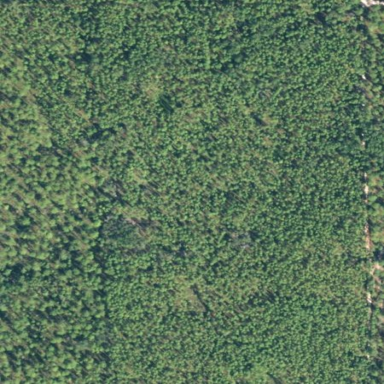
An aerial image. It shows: Forest dominated by needle-leaved trees.